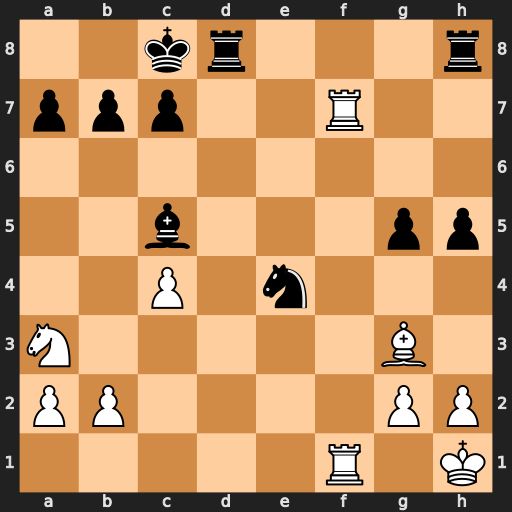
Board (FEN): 2kr3r/ppp2R2/8/2b3pp/2P1n3/N5B1/PP4PP/5R1K
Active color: w
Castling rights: -
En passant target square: -
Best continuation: Rxc7+ Kb8 Rxc5+ Nxg3+ hxg3